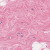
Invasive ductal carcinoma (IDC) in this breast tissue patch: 0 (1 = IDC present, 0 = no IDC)